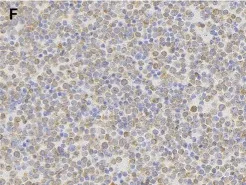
Histopathological and immunohistochemical images of PCL.Bcl-2.
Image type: pathology (immunostaining)